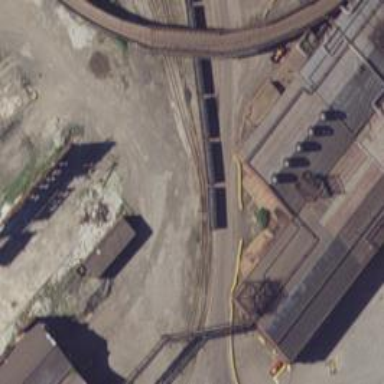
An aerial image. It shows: Rail spur service.